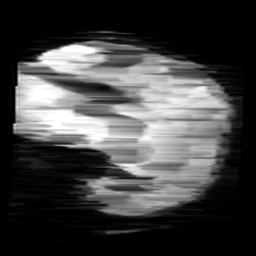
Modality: minIP
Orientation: sagittal
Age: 10
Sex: female
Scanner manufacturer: siemens
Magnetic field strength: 3 T
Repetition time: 0.027 s
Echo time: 0.02 s